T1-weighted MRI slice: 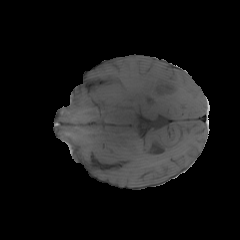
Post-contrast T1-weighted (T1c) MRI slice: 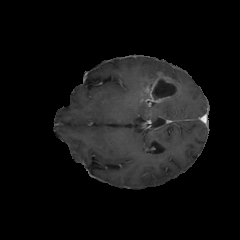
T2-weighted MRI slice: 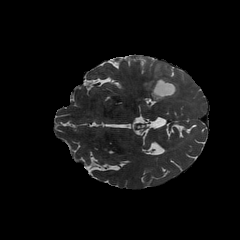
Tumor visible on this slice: yes